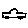
Label: car